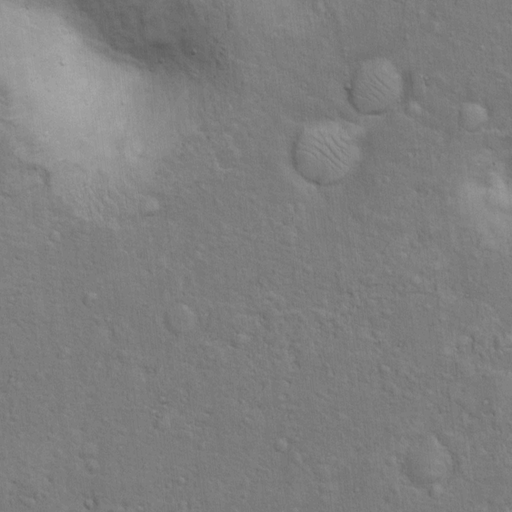
Objects detected: cone, cone